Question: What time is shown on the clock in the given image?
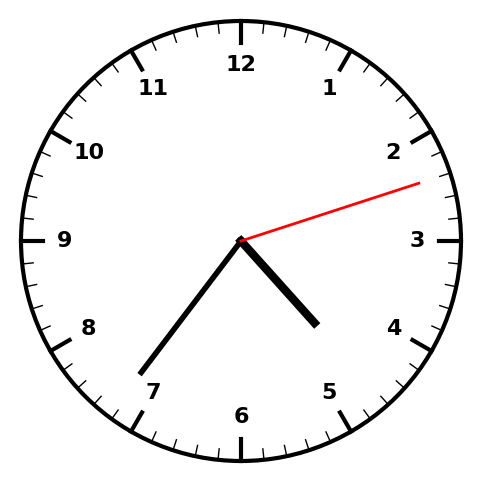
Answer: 04:36:12